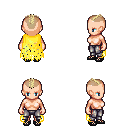
a pixel art fantasy rpg character, female body template, human, light skin, yellow tattered cape, metal pants, white blonde short mohawk hairstyle, ghillies, four views (front, back, left, right), 2x2 character sprite sheet, small pixel art, hard edges, no anti-aliasing